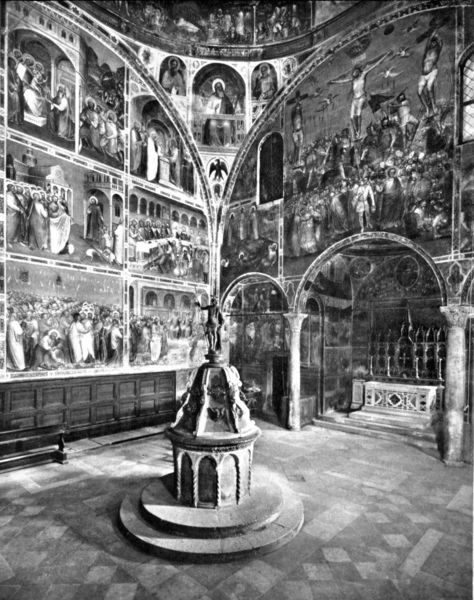
Titel: Battistero del Duomo (Innenraum)
Standort: Padova
Institution: Battistero del Duomo
Schlagwörter: adler, dunkel, gemälde, gott, schatten, weiß, menschen, fenster, grau, holz, licht, marmor, raum, schwarz, säule, säulen, tisch, malerei, bibel, rahmen, sockel, innenraum, felder, kirche, boden, figur, gold, decke, innen, renaissance, brunnen, kreis, rund, engel, skulptur, statue, bilder, schwan, bogen, italien, bank, saal, figuren, rundbogen, kuppel, fliessen, treppe, wandgemälde, wandmalerei, stufen, plastik, foto, fotografie, photographie, bögen, fussboden, deckel, alter, kloster, kreuz, dom, schwarz weiß, fliesen, mosaik, zwickel, altar, bänke, kathedrale, kapitell, photo, halbrund, karte, heiligenschein, leben, christus, jesus, kreuzigung, apsis, rundbögen, fresken, florenz, chor, kapelle, heilige, fresko, heilig, szenen, schrein, ikone, kreuzgang, tympanon, kriche, taufbecken, weihwasser, zeichnug, ikonen, pfingsten, heiliger geist, folter, darstellungen, kreu, überfüllt, wandmalereien, monströs, rundsockel, altarwand, taufstein, padua, galgenberg, innne, reich verziert, bänke holz, dekirche, christusdarstellung